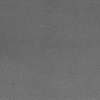
Label: dusty